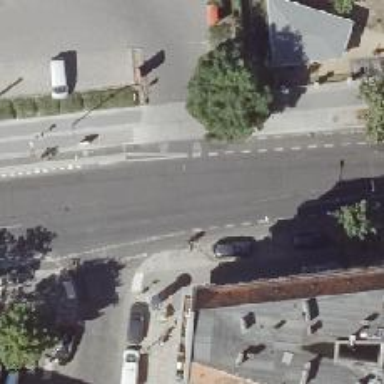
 and there is designated cycle lane on both sides of the road."